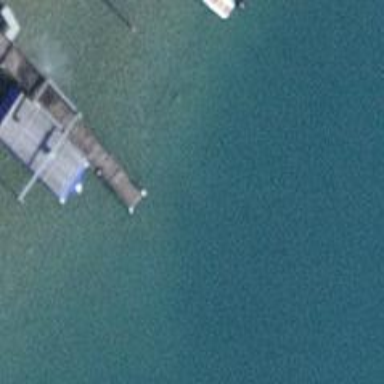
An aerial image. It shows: Man-made pier.